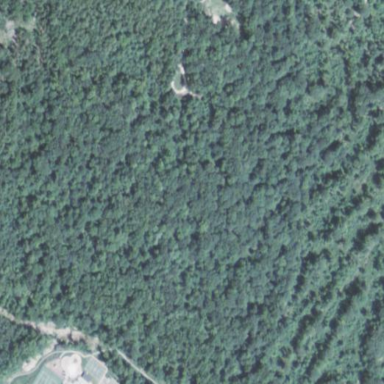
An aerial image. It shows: Forest area.